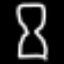
Label: hourglass